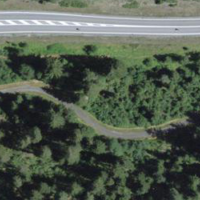
EUNIS habitat code: 43
Species observed at this site:
Melitaea diamina
Carduus defloratus